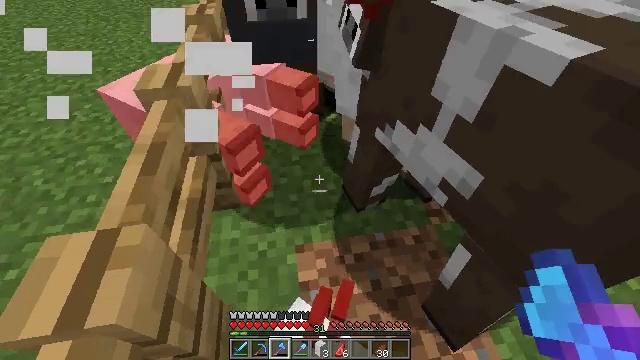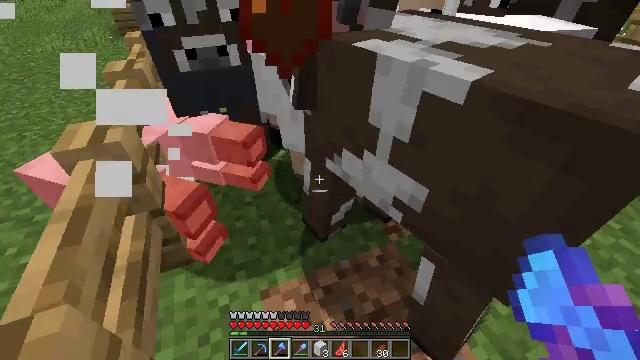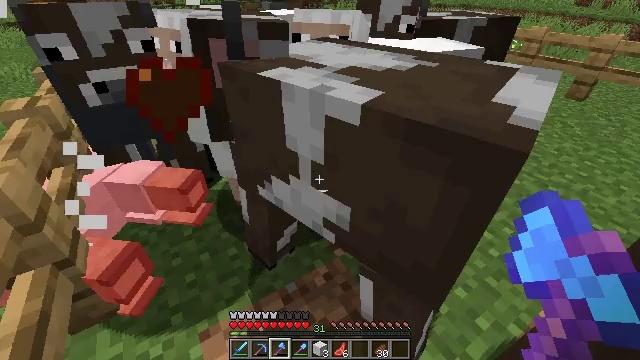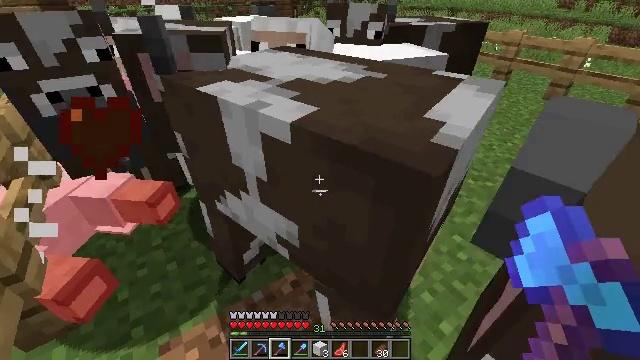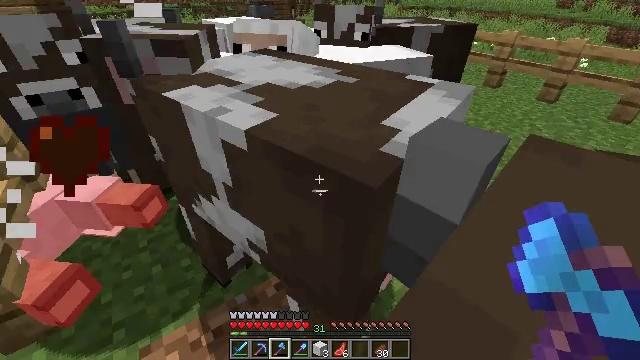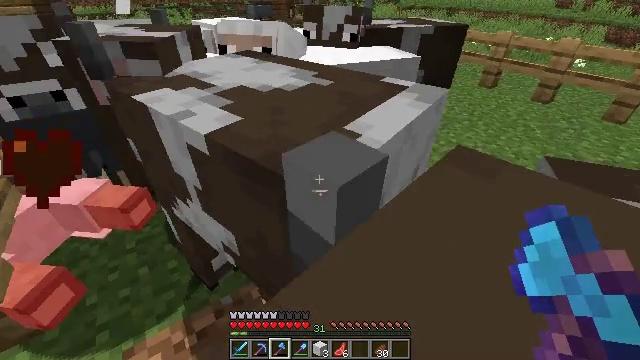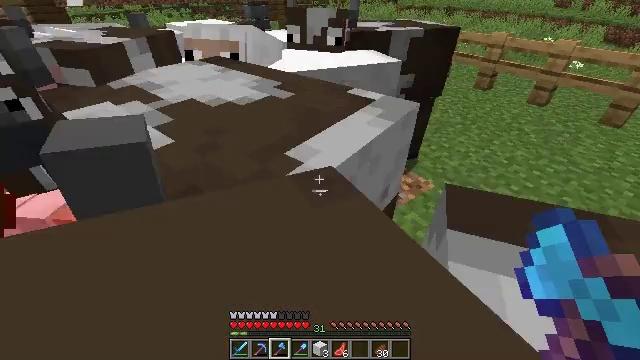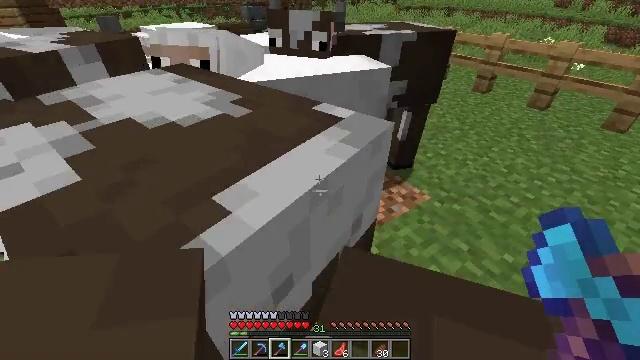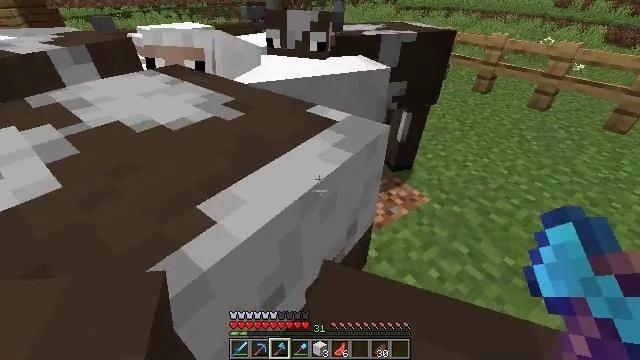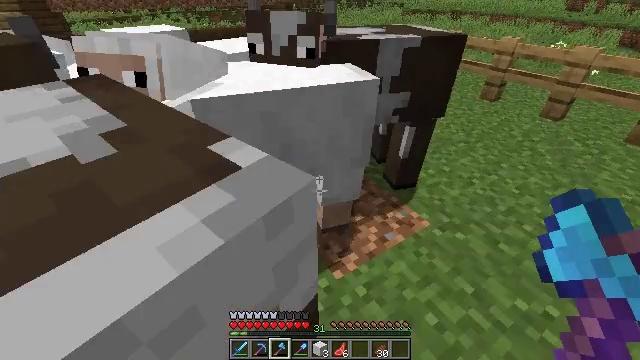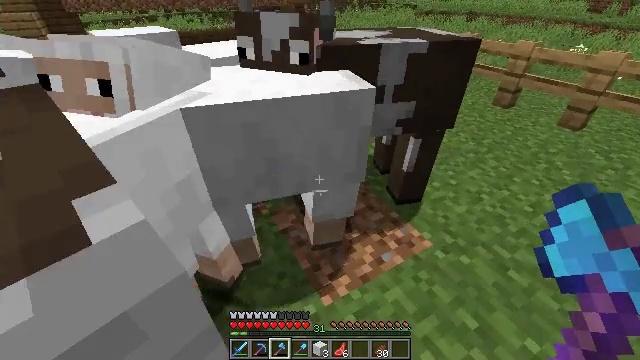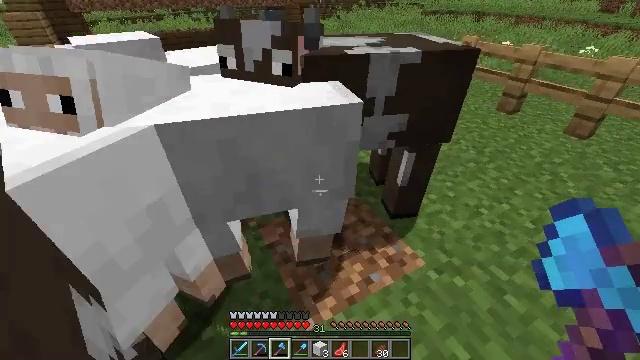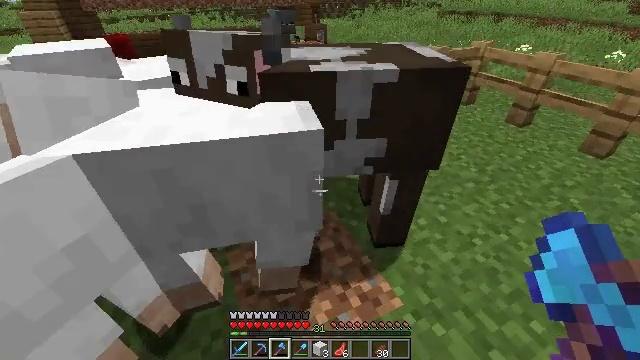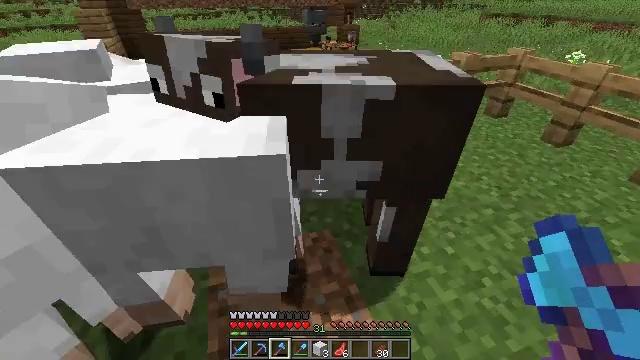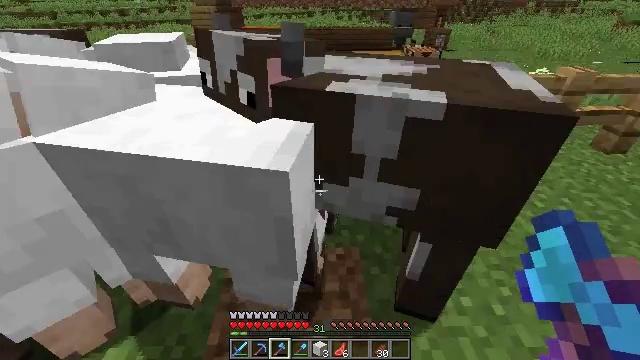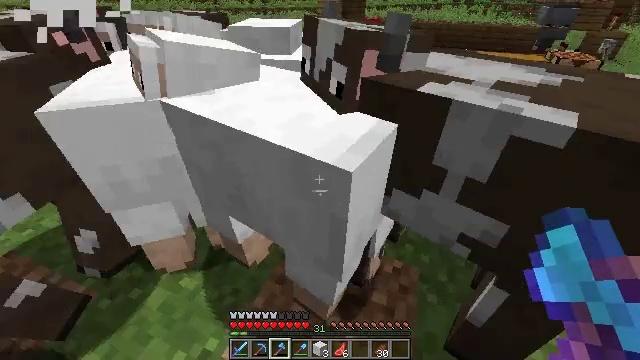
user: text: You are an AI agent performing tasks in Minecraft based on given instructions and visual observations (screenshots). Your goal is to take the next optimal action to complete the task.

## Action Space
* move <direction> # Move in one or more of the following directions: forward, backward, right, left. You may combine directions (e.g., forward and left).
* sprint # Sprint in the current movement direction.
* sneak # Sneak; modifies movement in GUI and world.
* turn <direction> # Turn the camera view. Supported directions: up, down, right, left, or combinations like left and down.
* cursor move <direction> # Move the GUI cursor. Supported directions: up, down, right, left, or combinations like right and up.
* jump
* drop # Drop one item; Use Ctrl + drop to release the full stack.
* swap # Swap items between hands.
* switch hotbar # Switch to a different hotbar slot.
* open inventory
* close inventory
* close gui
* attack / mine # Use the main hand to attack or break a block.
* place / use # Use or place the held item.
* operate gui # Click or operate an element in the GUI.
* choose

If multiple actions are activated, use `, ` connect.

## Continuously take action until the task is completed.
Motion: motion action
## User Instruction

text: Combat the sheep.
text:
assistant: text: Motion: move right, turn right and up
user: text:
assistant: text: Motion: move right, turn right and up
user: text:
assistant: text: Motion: move right, turn right
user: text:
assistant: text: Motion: move right
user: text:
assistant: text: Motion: move forward and move right
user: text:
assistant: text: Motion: move forward and move right
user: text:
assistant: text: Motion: move forward and move right
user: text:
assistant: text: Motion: move forward and move right
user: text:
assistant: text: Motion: move forward and move right, turn left
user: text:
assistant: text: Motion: move forward and move right, turn left
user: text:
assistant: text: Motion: move forward and move right, turn left
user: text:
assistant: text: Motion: move forward and move right, turn left
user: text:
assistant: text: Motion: move forward and move right, turn left
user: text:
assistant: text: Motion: move forward and move right, turn left
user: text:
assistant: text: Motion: turn left and down
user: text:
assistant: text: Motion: turn left and down
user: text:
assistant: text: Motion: turn left
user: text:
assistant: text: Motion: turn left
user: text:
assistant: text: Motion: no_op
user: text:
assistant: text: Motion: no_op
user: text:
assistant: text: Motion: no_op
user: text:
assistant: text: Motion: jump
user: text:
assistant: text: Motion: turn right, jump
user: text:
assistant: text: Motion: turn right, jump
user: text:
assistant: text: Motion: jump
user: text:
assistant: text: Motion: jump
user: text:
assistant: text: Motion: no_op
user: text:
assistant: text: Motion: attack / mine
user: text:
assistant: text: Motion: attack / mine
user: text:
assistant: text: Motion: attack / mine